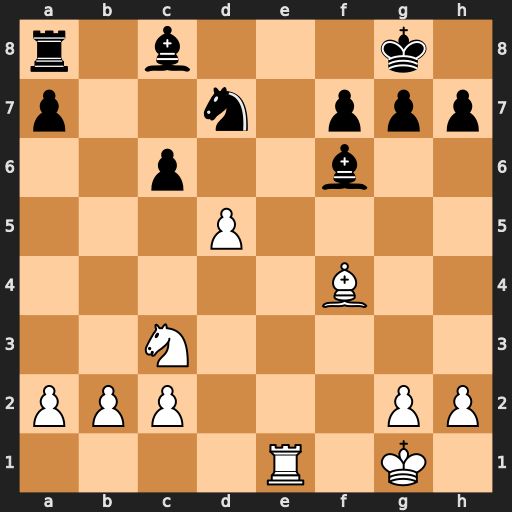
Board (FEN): r1b3k1/p2n1ppp/2p2b2/3P4/5B2/2N5/PPP3PP/4R1K1
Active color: w
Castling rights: -
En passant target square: -
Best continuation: Re8+ Nf8 dxc6 Bd4+ Kh1